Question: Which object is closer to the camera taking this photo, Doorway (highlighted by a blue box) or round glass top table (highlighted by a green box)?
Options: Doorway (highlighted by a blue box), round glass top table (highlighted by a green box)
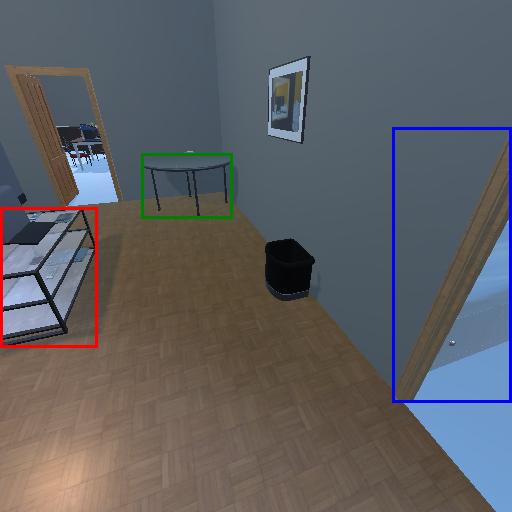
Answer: Doorway (highlighted by a blue box)